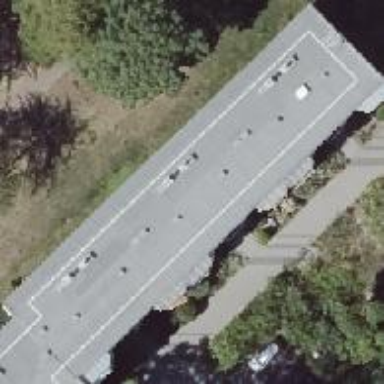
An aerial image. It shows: Gray apartment building with flat roof made of tar paper.